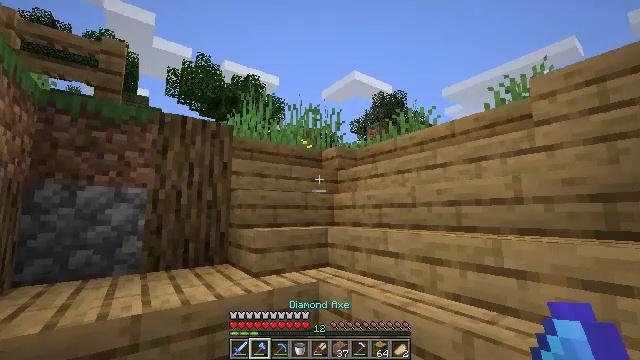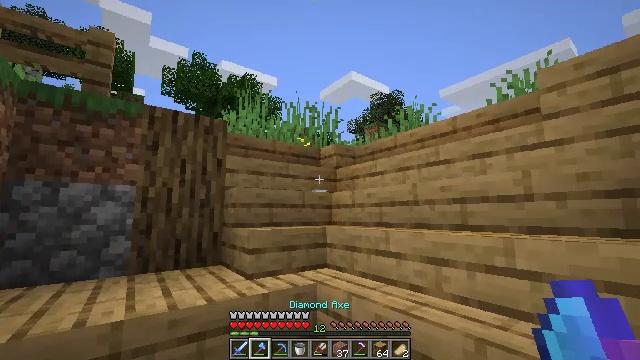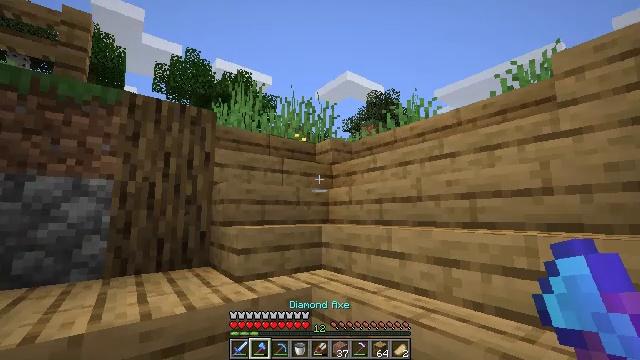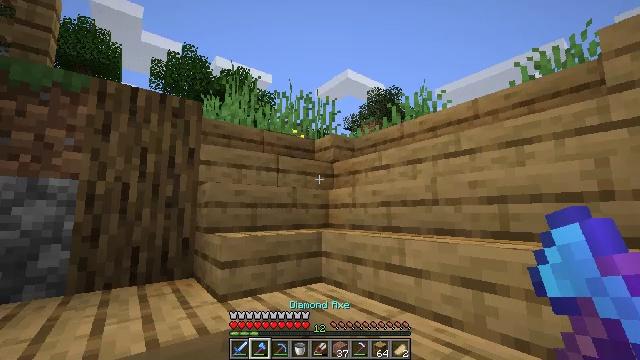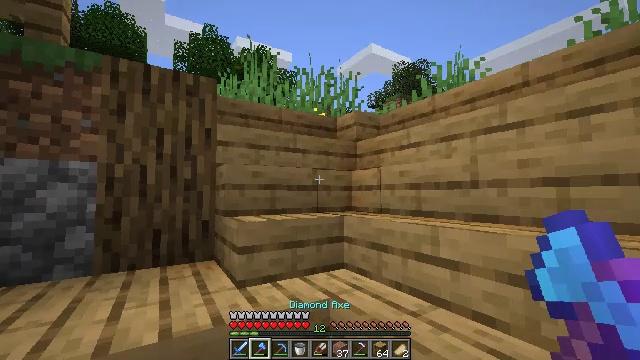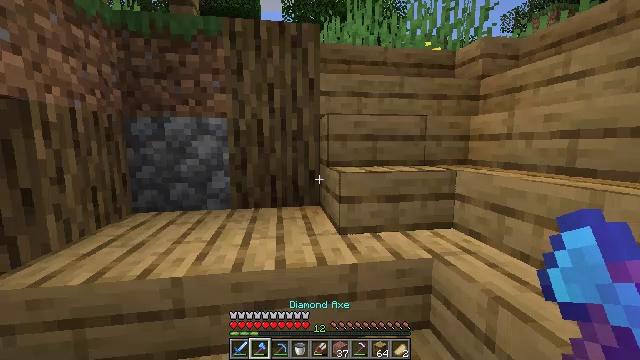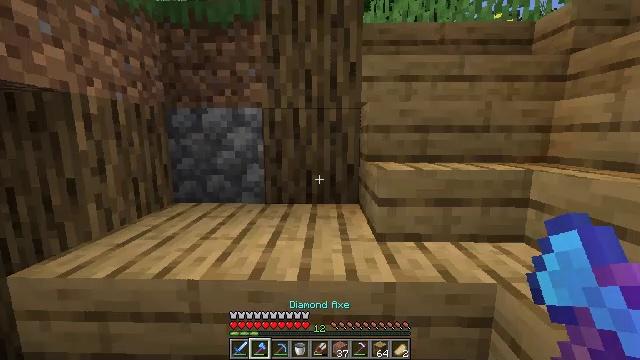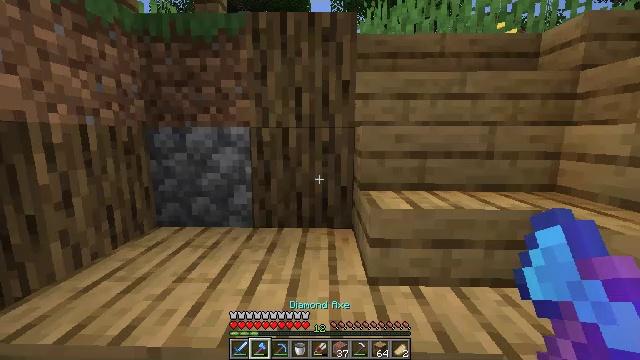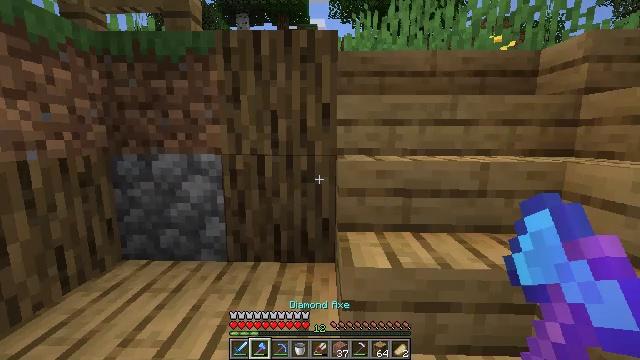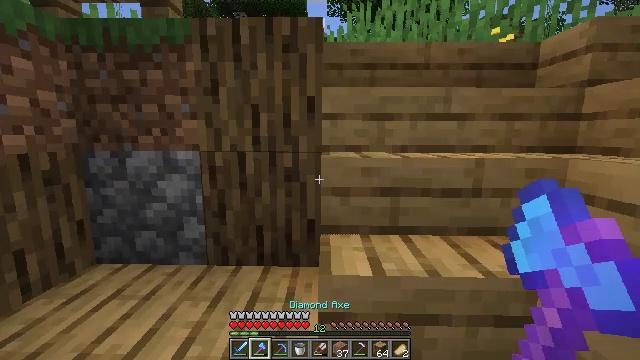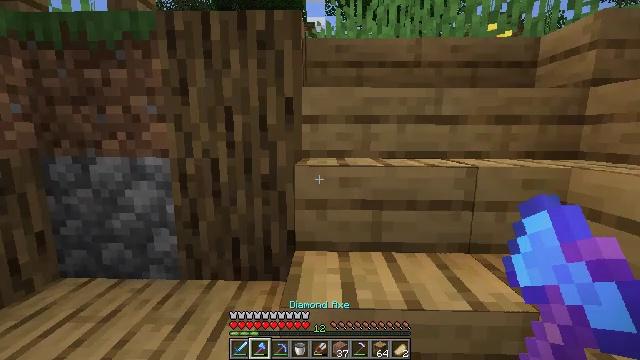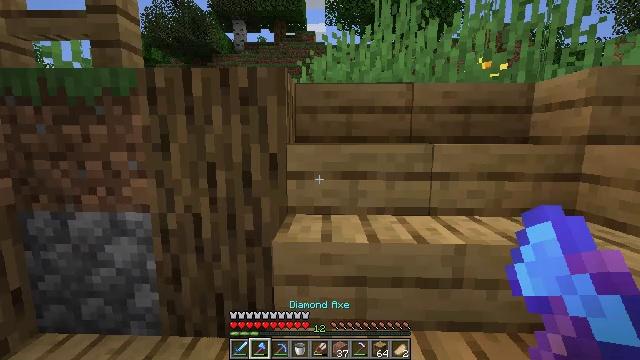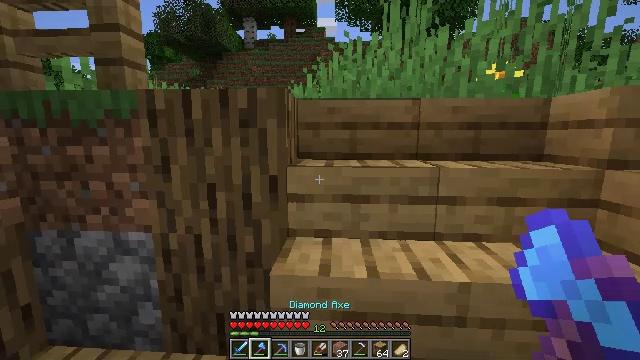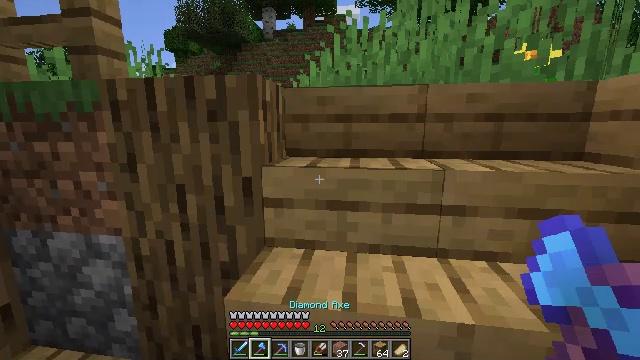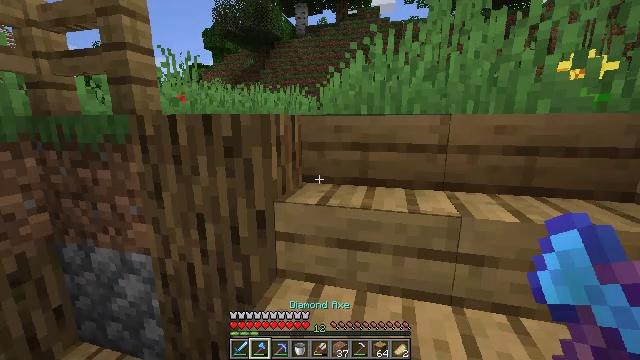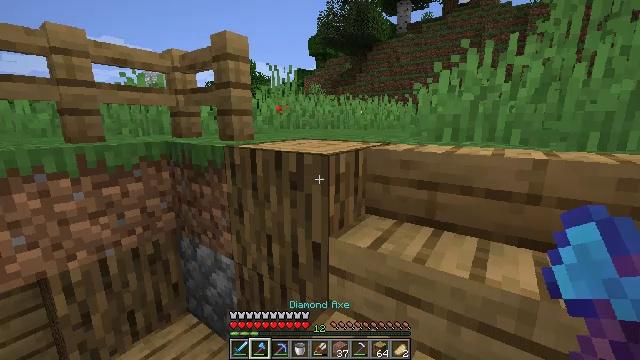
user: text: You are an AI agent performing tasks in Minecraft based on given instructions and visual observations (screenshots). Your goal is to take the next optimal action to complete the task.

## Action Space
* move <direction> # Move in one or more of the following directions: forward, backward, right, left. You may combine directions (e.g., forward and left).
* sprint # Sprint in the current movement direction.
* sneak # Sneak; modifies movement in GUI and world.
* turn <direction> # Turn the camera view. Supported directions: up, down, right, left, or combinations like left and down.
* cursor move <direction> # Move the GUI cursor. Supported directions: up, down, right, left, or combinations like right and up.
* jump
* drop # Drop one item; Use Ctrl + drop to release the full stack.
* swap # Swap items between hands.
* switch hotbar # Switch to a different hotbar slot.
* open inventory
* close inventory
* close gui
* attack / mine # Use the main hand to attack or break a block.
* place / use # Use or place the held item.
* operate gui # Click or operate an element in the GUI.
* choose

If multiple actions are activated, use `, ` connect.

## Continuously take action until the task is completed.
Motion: motion action
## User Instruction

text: Harvest some polished diorite for decoration.
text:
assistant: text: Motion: move forward
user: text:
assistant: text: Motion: move forward, turn right
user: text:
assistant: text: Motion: move forward
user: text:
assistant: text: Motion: move forward, turn left and down
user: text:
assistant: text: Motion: move forward, turn left and down
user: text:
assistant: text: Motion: move forward, turn left and down
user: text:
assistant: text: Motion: move forward and move right
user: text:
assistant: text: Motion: move forward and move right
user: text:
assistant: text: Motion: move forward and move right
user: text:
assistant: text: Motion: move forward and move right
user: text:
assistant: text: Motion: move forward and move right, turn up
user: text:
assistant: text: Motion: move forward and move right, turn left
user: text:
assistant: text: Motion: move forward and move right, turn left and down
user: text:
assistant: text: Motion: move right, turn left and down
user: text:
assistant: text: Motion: move right, turn left
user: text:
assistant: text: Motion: move right, turn left and down
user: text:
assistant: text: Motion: move right, turn left
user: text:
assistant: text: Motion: move right, turn left
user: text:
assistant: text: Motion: move right, turn left
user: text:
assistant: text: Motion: move right
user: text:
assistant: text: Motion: move right
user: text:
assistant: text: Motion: move right
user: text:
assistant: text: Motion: move forward and move right
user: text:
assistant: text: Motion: move forward and move right
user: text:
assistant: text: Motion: move forward and move right, turn left
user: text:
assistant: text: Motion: move forward and move right, turn left
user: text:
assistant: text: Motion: move forward and move right
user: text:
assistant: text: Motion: move forward and move right
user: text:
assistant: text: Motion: move forward and move right
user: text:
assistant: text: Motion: move forward